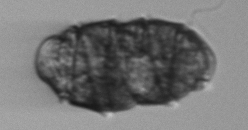
Label: Margalefidinium